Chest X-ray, AP view. Patient: 19 years old, sex M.
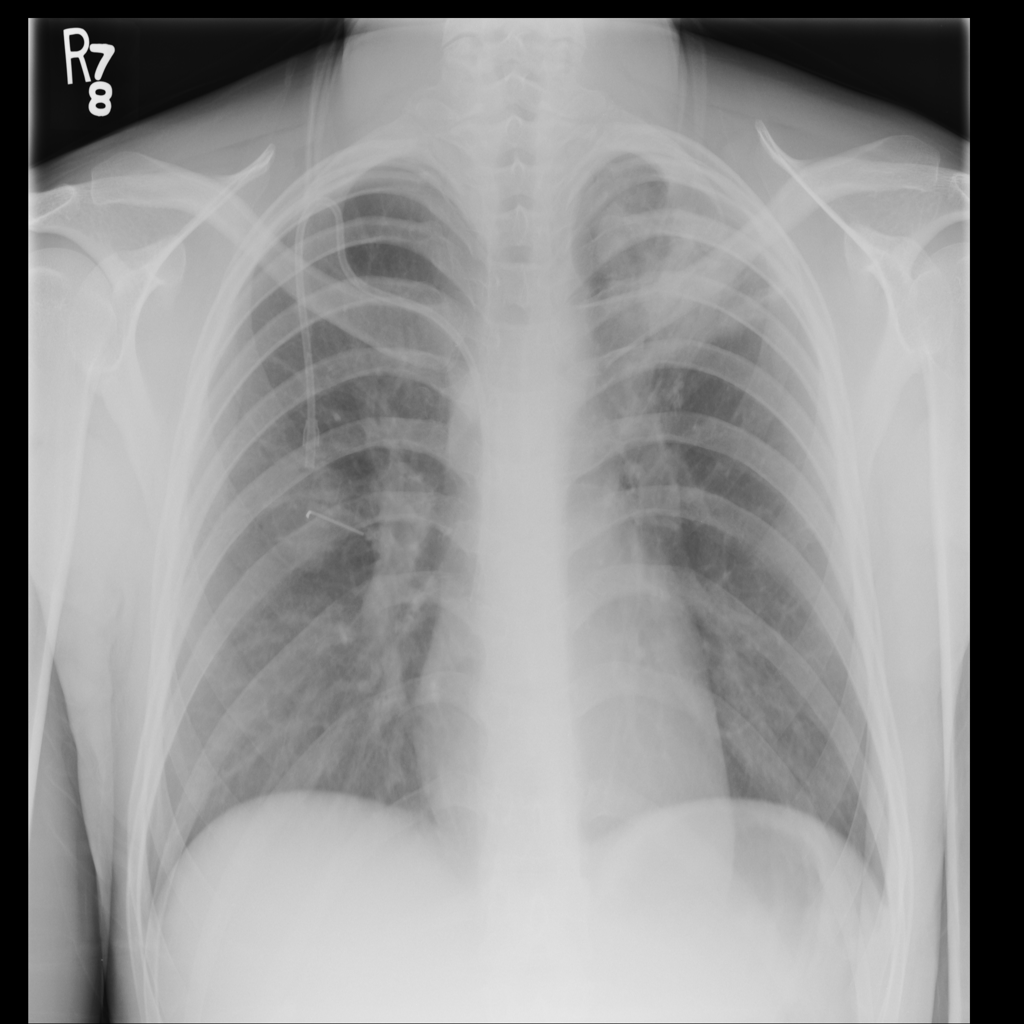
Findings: Fibrosis, Infiltration